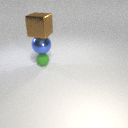
large brown metal cube above small green rubber sphere